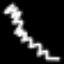
Label: squiggle